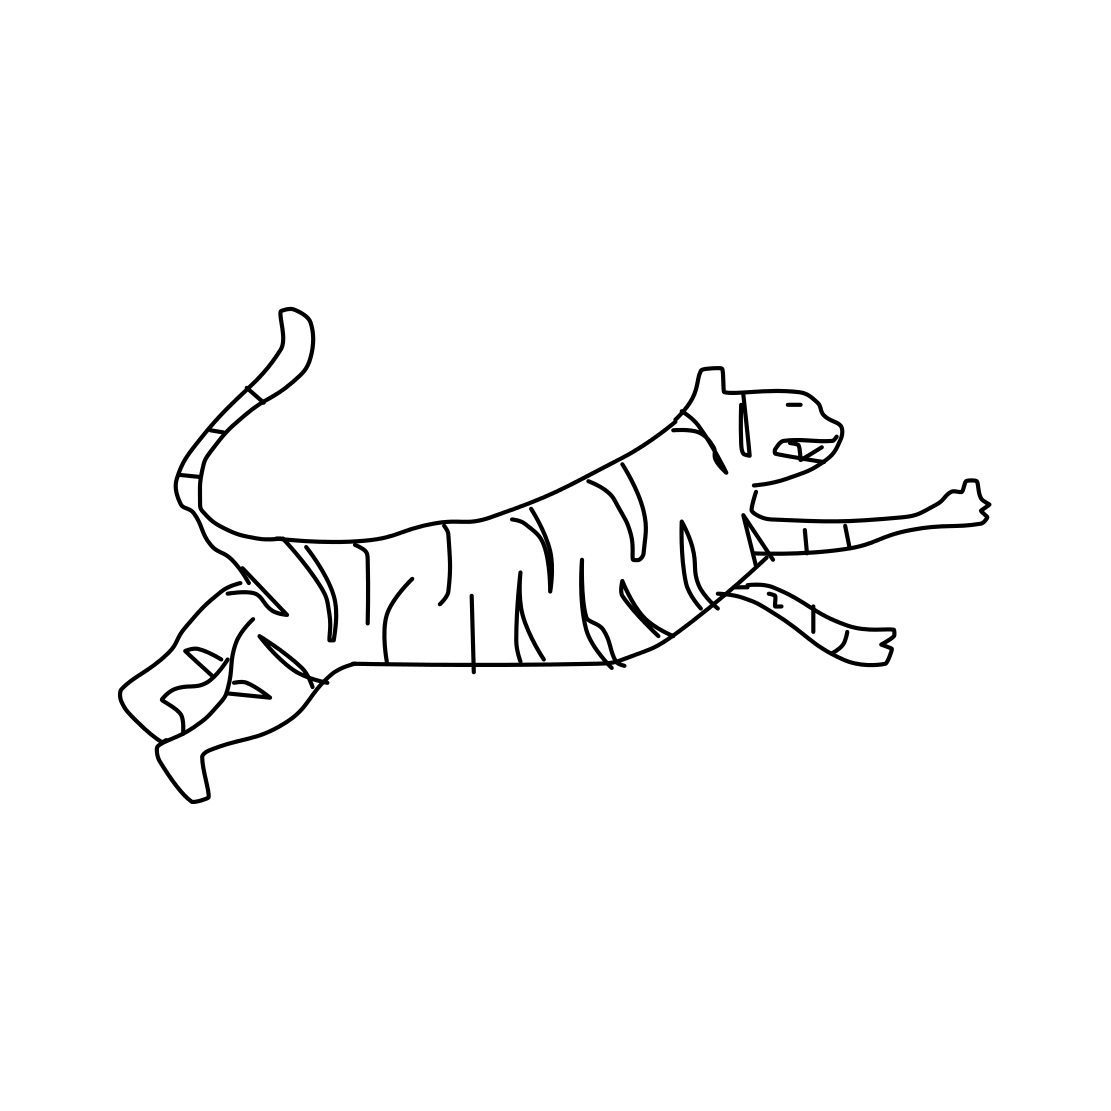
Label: tiger